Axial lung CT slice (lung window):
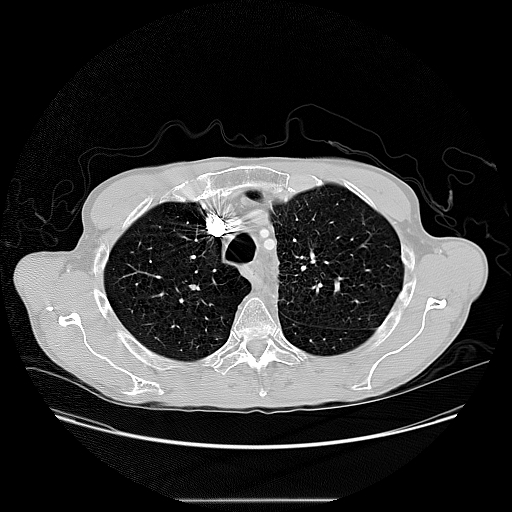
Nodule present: no